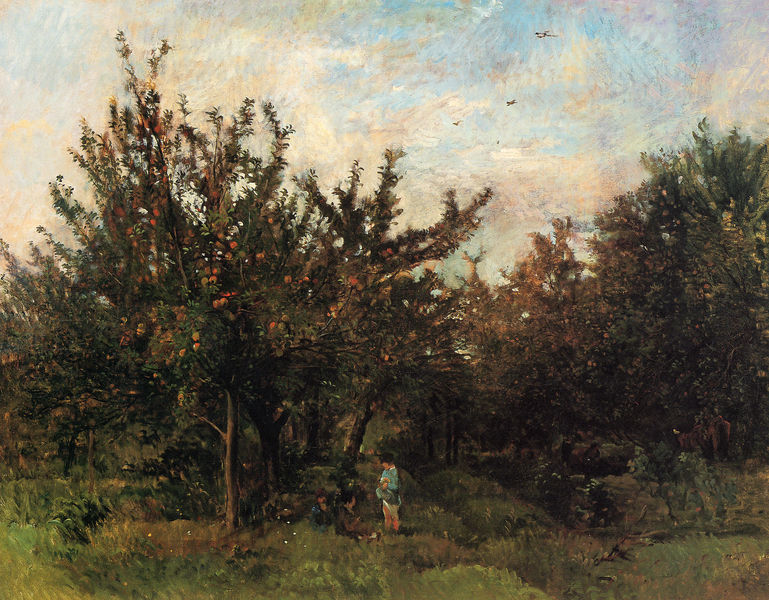
Titel: Un Verger, Ein Apfelgarten
Künstler: Charles François Daubigny
Standort: New York (New York)
Institution: The Brooklyn Museum
Schlagwörter: baum, blau, gemälde, himmel, laub, mann, schatten, weiß, wolken, aquarell, bäume, gelb, grün, impressionismus, landschaft, menschen, mädchen, sitzen, äste, abend, braun, frankreich, frau, kleid, licht, profil, anlage, gras, obst, park, rot, weg, wiese, rock, jung, mensch, stehen, öl, baumstamm, dämmerung, feld, gräser, natur, stamm, vögel, wolen, zweige, sonne, figur, kind, paar, wald, bauern, kinder, früchte, garten, deutschland, apfel, orangen, pflücken, spanien, äpfel, sommer, jungen, ernte, sammeln, farbe, herbst, idylle, pause, picknick, rast, figuren, bauer, schweiz, tasche, blua, obstbäume, hain, plantage, apfelbaum, obstbaum, obstgarten, ernten, pflücker, obsternte, belgien, apfelernte, obstwiese, apfelbäume, sommerlandschaft, klauben, menschs, obstplantage, pflückerin, äfel, äpfelbäume, apfelernste